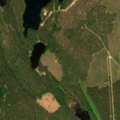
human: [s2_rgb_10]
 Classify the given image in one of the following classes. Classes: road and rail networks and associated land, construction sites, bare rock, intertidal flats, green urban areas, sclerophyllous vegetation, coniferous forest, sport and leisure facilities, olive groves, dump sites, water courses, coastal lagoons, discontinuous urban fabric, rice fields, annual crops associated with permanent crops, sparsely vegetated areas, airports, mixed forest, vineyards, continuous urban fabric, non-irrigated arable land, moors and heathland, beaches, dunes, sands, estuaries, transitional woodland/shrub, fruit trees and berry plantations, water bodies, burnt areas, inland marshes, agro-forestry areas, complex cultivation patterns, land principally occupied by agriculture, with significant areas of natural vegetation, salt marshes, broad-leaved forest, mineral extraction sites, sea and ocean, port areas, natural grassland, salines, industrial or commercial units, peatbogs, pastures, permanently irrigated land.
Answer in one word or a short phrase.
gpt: coniferous forest, transitional woodland/shrub